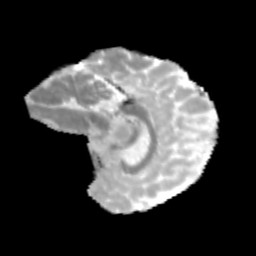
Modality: MD
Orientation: sagittal
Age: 13
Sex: male
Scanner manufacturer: siemens
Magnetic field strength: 3 T
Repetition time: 3.8 s
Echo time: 0.07 s